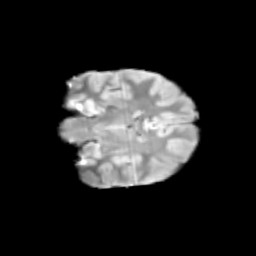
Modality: T2w
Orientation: coronal
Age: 9
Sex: male
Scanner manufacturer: siemens
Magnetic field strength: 3 T
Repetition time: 3.8 s
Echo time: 0.07 s